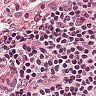
Metastatic tissue present: no